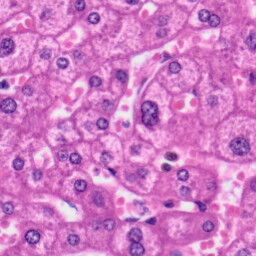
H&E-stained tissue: Liver